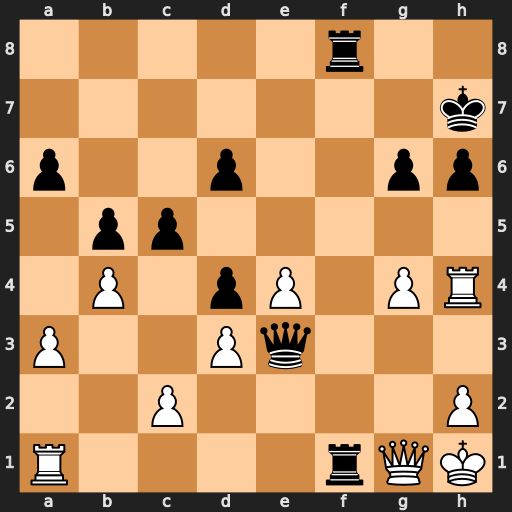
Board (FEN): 5r2/7k/p2p2pp/1pp5/1P1pP1PR/P2Pq3/2P4P/R4rQK
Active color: w
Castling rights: -
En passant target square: -
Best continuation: Rxf1 Rxf1 Qxf1